Aerial crown-view tile of a tropical tree (Barro Colorado Island, Panama), acquired 20241216:
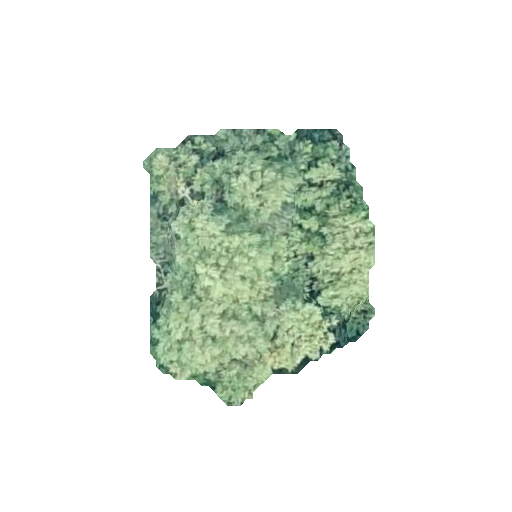
Species: Apeiba membranacea
GBIF accepted scientific name: Apeiba membranacea
Crown area: 73.515 m²